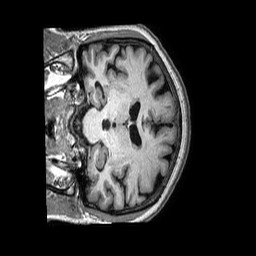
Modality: T1w
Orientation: coronal
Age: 70
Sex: female
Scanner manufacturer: philips
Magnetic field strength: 3 T
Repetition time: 0.00674 s
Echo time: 0.003027 s